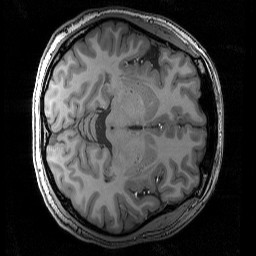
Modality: T1w
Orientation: axial
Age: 27
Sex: female
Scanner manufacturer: siemens
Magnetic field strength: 3 T
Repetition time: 2.3 s
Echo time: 0.00344 s